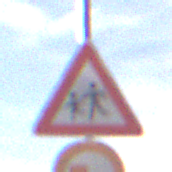
Verkehrszeichen: KinderRechts
Zusatzzeichen unten: UeberholverbotKraftfahrzeuge
Umgebung: Outdoor, Nature
Tageszeit: MorningAfternoon
Wetter: PartlyCloudy
Licht: Natural
Jahreszeit: NotSpecified
Kontrast: HighContrast